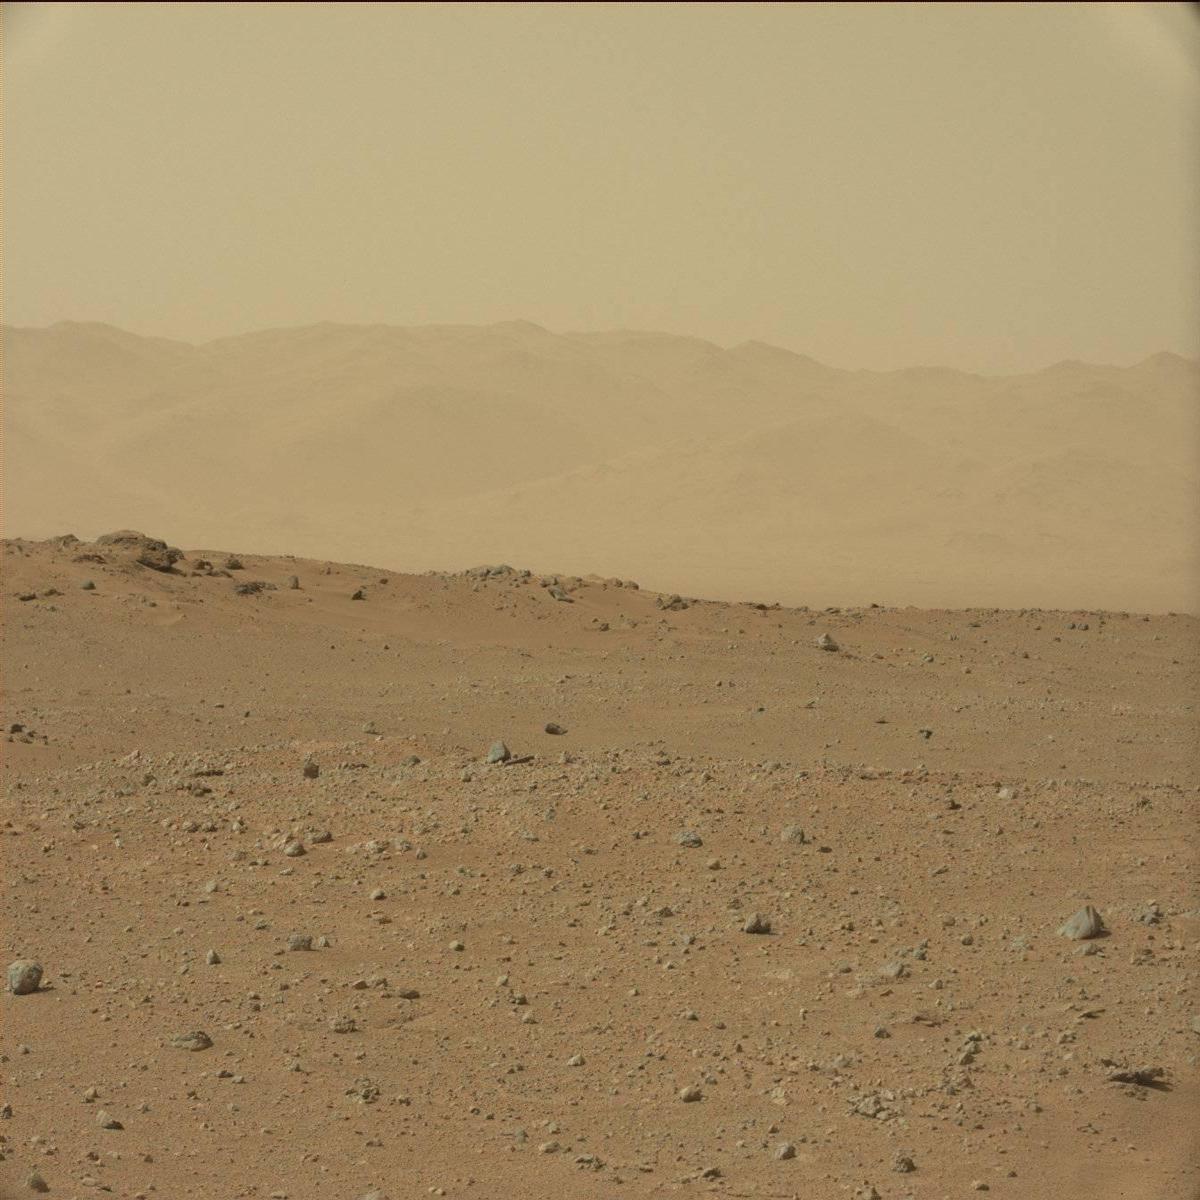
Terrain classes present: Bedrock, Ridge, Rock, Sand / Soil, Sky